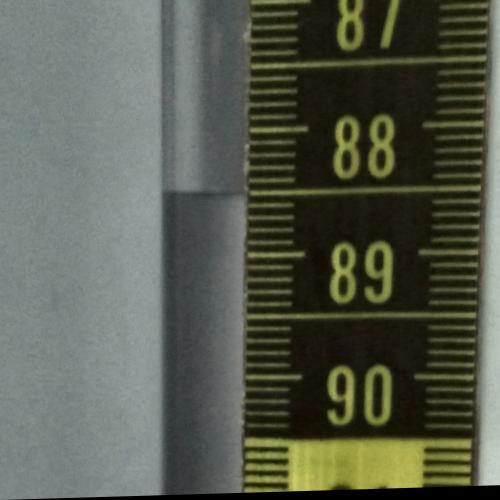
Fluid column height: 88.5 cm